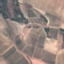
Land use / land cover: PermanentCrop